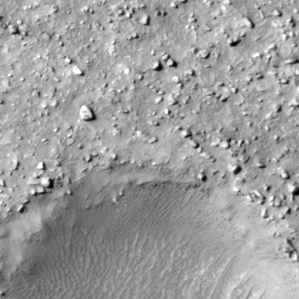
Label: non_frost